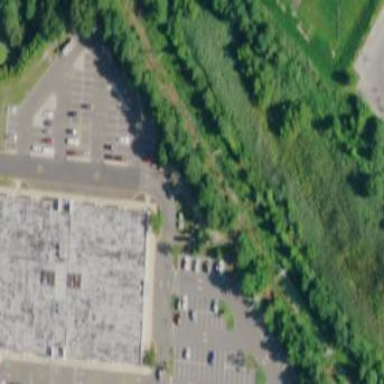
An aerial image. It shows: Retail building which is mall.